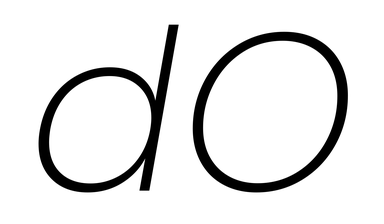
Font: Poppins-ExtraLightItalic